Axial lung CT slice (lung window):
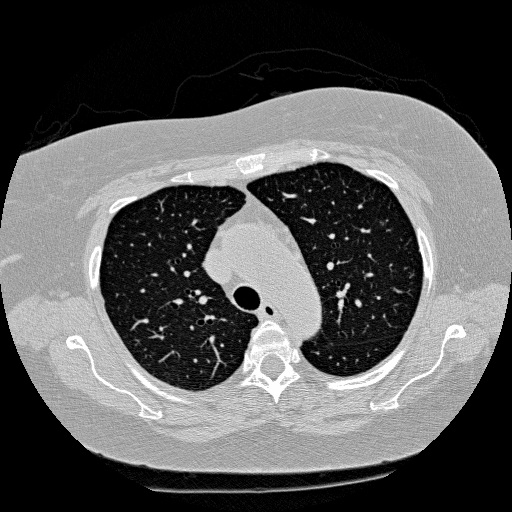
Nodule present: yes
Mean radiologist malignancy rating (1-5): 2